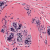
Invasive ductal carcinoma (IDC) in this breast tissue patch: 0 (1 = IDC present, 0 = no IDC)